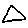
Label: triangle